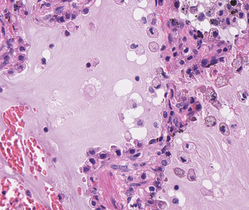
Tumor epithelial tissue: yes
Tumor-associated stroma tissue: yes
Normal tissue: no